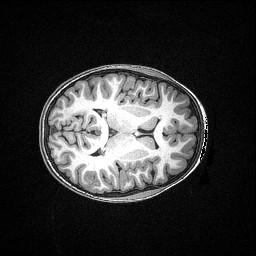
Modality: T1w
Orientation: axial
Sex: female
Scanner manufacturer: siemens
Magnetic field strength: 3 T
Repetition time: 2.3 s
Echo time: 0.00336 s